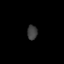
Tissue: skin
Cell type: Endothelial cells
Senescence score: 0.7051
Nuclear area (px): 143
Mean DAPI intensity: 62.594